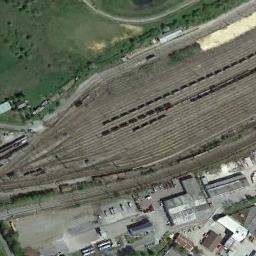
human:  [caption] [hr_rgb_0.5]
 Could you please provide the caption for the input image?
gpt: There are many buildings of different shapes beside the railway station .

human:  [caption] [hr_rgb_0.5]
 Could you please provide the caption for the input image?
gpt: The railway station is next to some buildings and grass .

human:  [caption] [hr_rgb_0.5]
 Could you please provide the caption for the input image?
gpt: The railway station has lots of railways and some trains and a lawn is next to the railway station .

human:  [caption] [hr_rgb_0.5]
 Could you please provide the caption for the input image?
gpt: A well-equipped railway station in a good suburb .

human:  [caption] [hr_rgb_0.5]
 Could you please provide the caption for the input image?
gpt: There are some buildings and a green meadow beside the railway station .